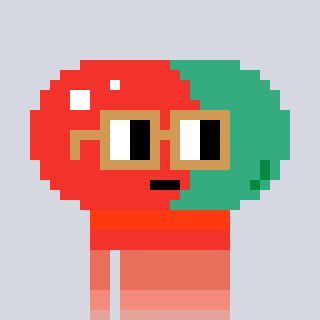
a pixel art character with square brown glasses, a pill-shaped head and a grayscale-colored body on a cool background